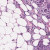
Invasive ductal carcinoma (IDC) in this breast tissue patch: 1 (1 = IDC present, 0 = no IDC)